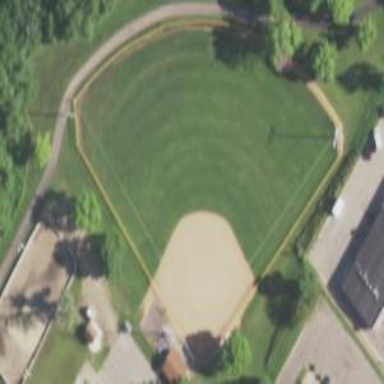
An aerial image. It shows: Baseball pitch for leisure land activities.